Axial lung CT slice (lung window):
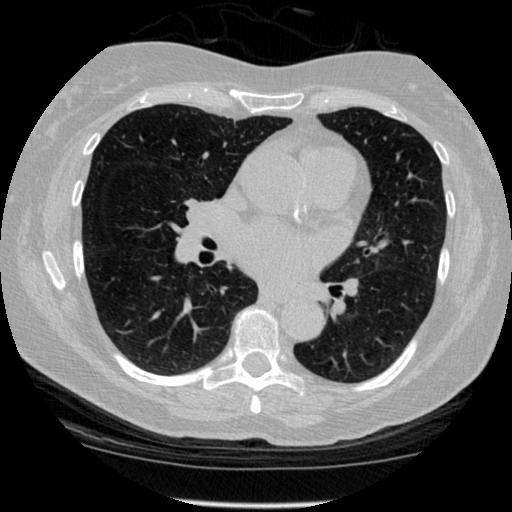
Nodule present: no